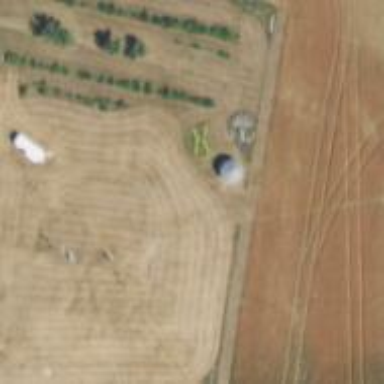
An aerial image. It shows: Silo.